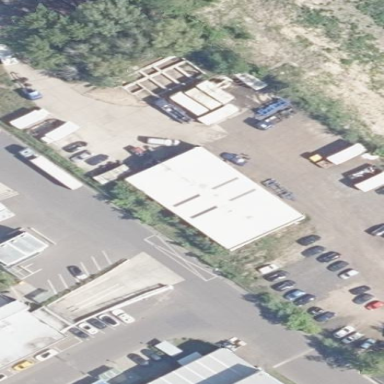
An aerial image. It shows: Commercial building.